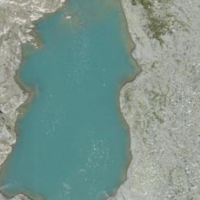
EUNIS habitat code: 49
Species observed at this site:
Achillea nana